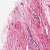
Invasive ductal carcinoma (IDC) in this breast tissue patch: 0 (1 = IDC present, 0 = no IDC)